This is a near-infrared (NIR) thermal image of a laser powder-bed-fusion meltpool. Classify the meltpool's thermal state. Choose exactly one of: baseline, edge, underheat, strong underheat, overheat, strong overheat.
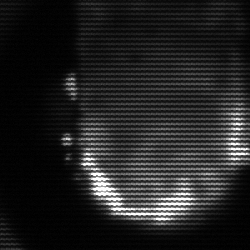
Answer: baseline